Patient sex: M
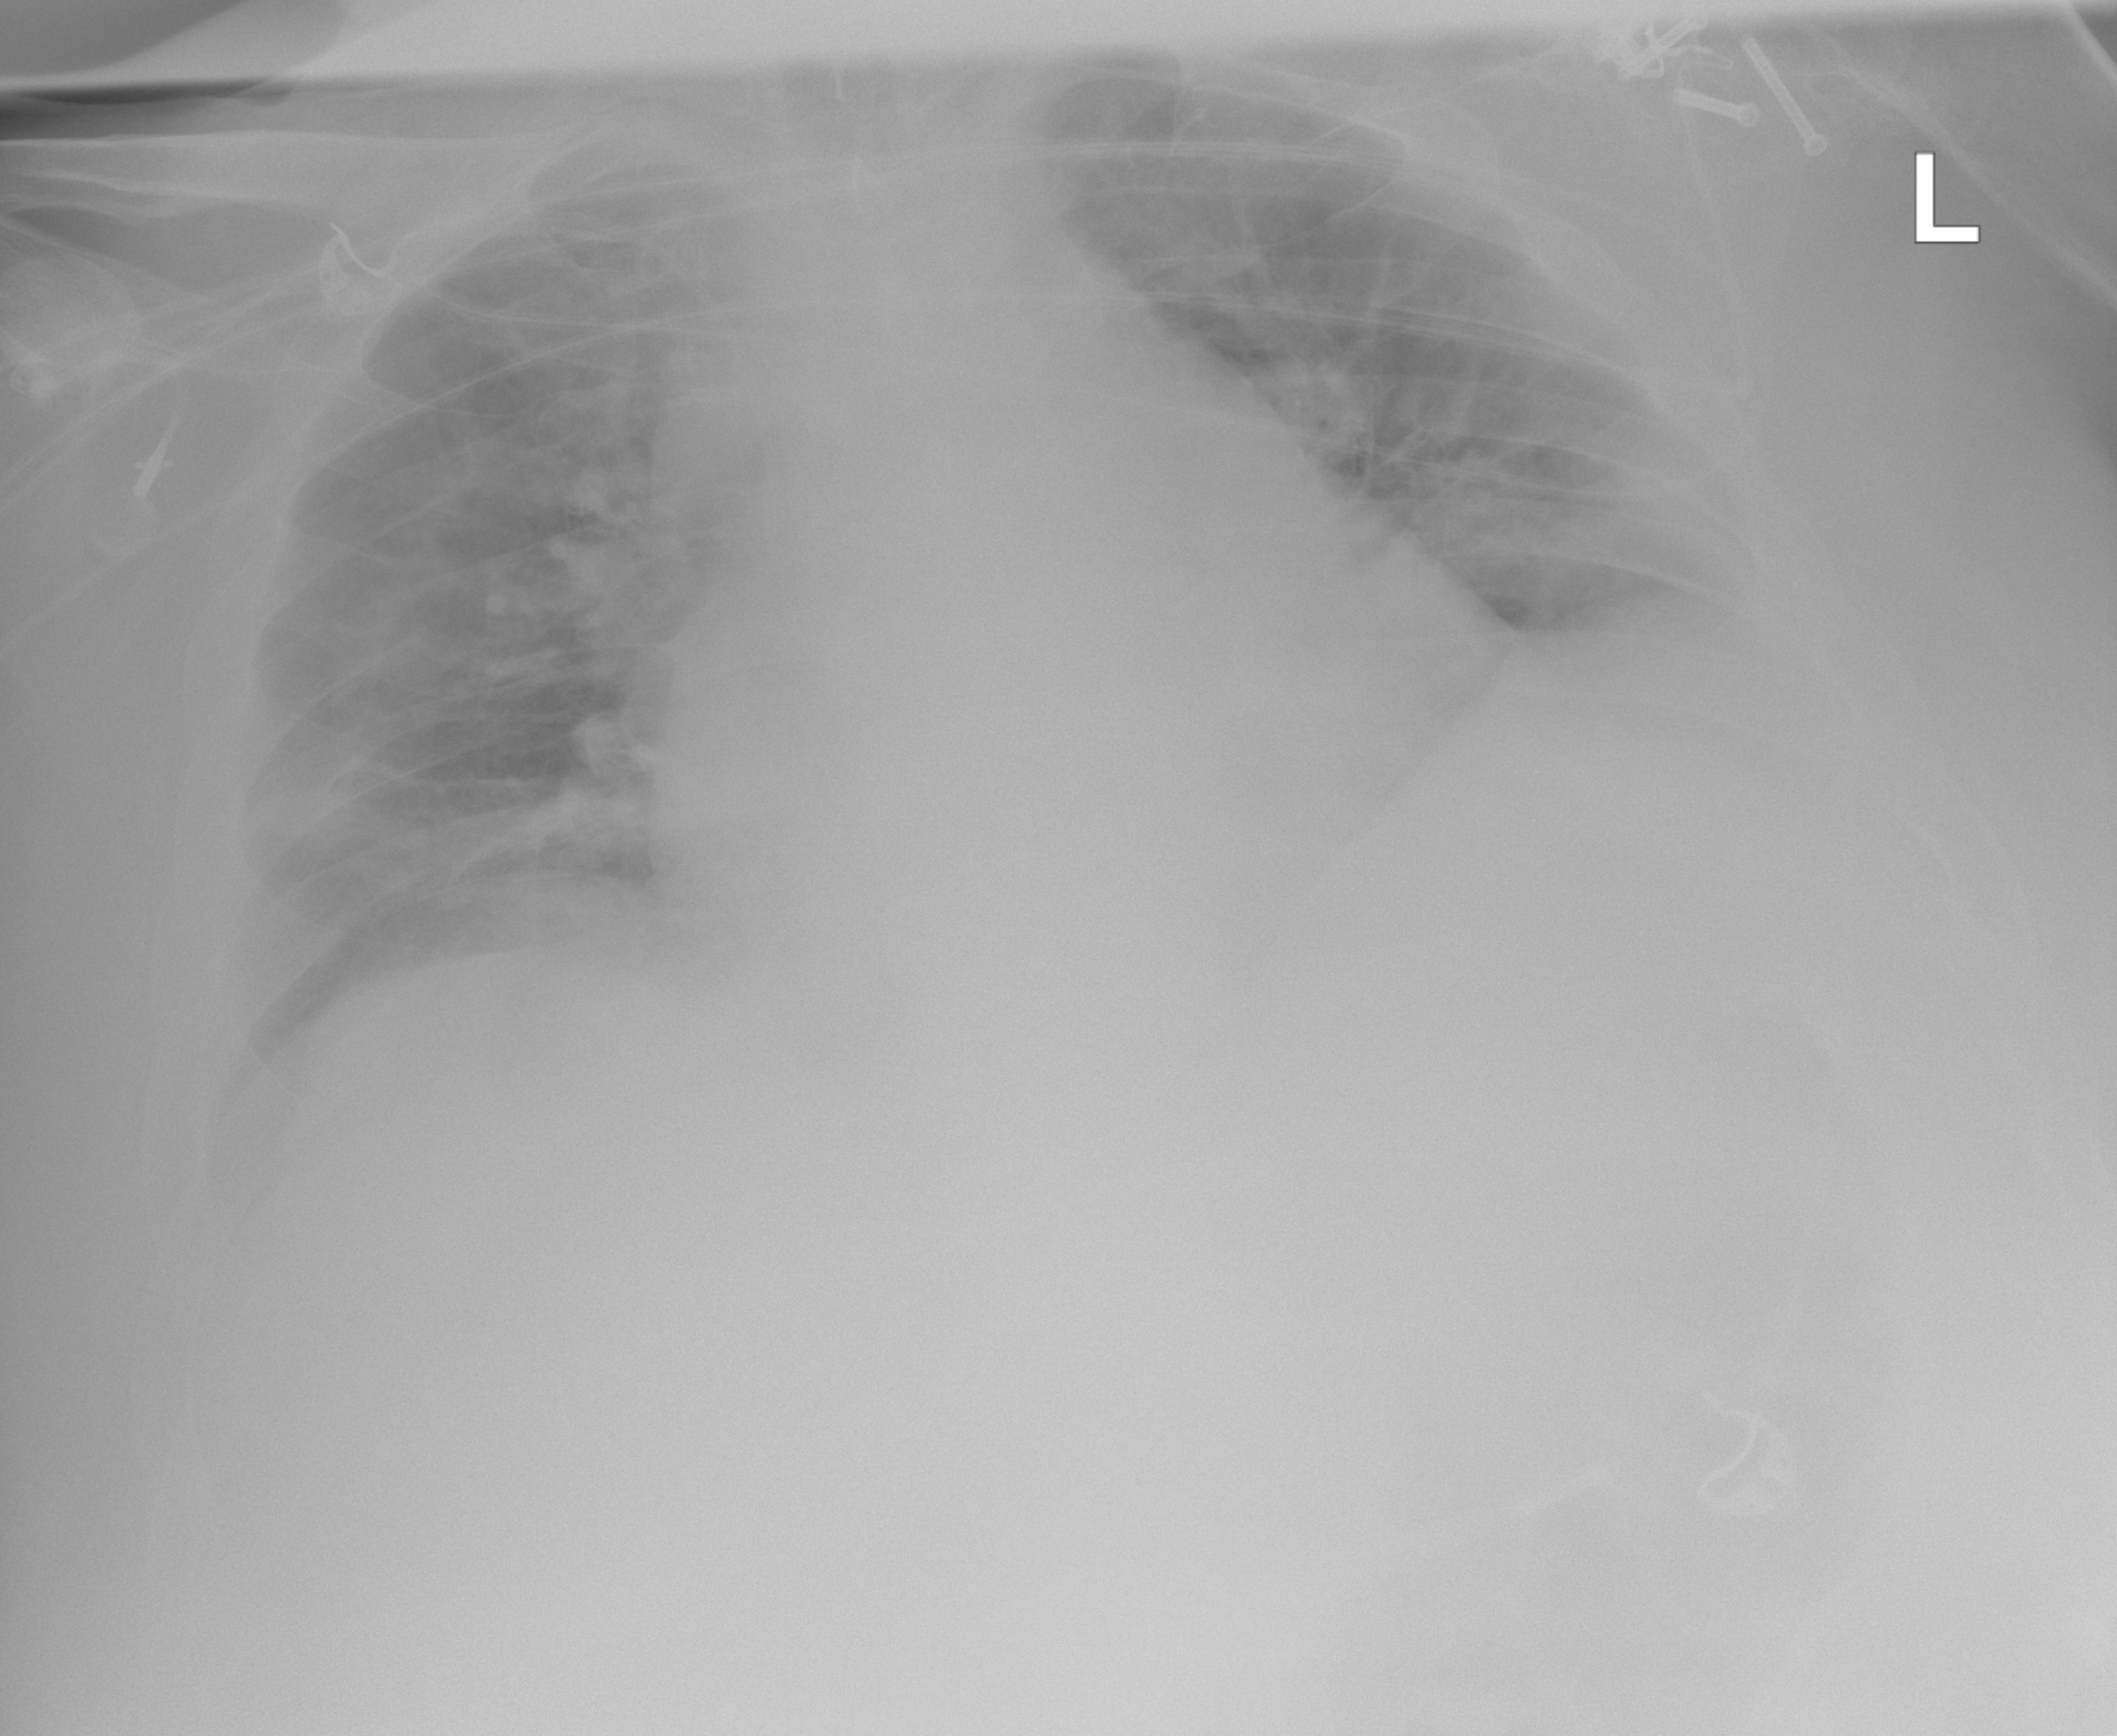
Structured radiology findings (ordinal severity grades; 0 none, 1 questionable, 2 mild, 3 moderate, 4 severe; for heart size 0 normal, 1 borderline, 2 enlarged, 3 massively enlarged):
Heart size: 2
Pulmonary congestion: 0
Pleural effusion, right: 0
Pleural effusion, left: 0
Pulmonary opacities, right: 0
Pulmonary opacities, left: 0
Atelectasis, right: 2
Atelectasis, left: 0